Question: I have a webpage containing rows of news tidbits with associated thumbnail images.
'''
<div class="news-list">
<div class="news-item">
<div class="news-image">
<img class="news-image" src="penguin.jpg" />
</div>
<div class="news-info">
<p class="news-info">
Lorem ipsum dolor sit ... sapientem honestatis.
</p>
</div>
</div>
<div class="news-item">
<div class="news-image">
<img class="news-image" src="walrus.jpg" />
</div>
<div class="news-info">
<p class="news-info">
Mel et dolores luptatum ... dicta alienum.
</p>
</div>
</div>
<div class="news-item">
...
</div>
'''
I currently have the page styled with all the images on the left and the descriptions on the right, via the CSS
'''
div.news-list { display: table; }
div.news-item { display: table-row; }
div.news-image { display: table-cell; }
div.news-info { display: table-cell; }
'''
But I'd like to change this layout to alternate between picture on left and picture on right, as I show in the mockup below:

I am having trouble identifying a CSS solution to achieve this layout that doesn't require me to alternate the order of the text tidbits and the images in the actual markup. (I'm happy to put either the images or the text first as necessary, but it ought to be consistent through the whole HTML.)
Any tips?
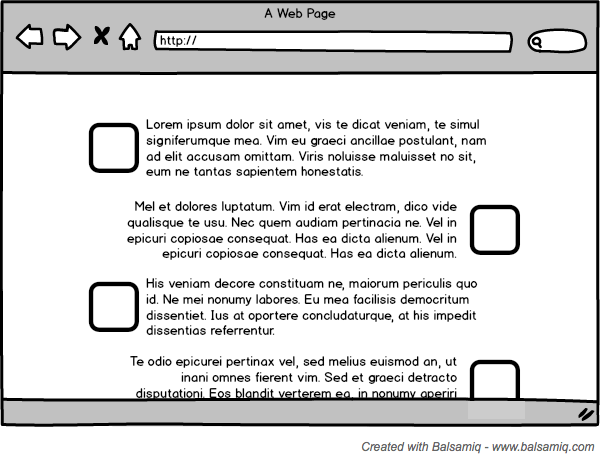
Answer: For older-browser support, you could add even and odd classes.
'''
img.news-image {
background: #dadada;
height: 50px;
width: 50px;
}
p.news-info {
margin-top: 0;
}
.news-item {
clear: both;
border-top: 1px solid #dadada;
}
.odd div.news-info {
float: right;
}
.odd div.news-image {
float: left;
}
.even div.news-info {
float: left;
}
.even div.news-image {
float: right;
}
'''
'''
<div class="news-list">
<div class="news-item odd">
<div class="news-image">
<img class="news-image" src="penguin.jpg" />
</div>
<div class="news-info">
<p class="news-info">
Lorem ipsum dolor sit ... sapientem honestatis.
</p>
</div>
</div>
<div class="news-item even">
<div class="news-image">
<img class="news-image" src="walrus.jpg" />
</div>
<div class="news-info">
<p class="news-info">
Mel et dolores luptatum ... dicta alienum.
</p>
</div>
</div>
</div>
'''
For modern browsers, you could use css pseudo classes.
'''
img.news-image {
background: #dadada;
height: 50px;
width: 50px;
}
p.news-info {
margin-top: 0;
}
.news-item {
clear: both;
border-top: 1px solid #dadada;
}
.news-item:nth-child(odd) div.news-info {
float: right;
}
.news-item:nth-child(odd) div.news-image {
float: left;
}
.news-item:nth-child(even) div.news-info {
float: left;
}
.news-item:nth-child(even) div.news-image {
float: right;
}
'''
'''
<div class="news-list">
<div class="news-item">
<div class="news-image">
<img class="news-image" src="penguin.jpg" />
</div>
<div class="news-info">
<p class="news-info">
Lorem ipsum dolor sit ... sapientem honestatis.
</p>
</div>
</div>
<div class="news-item">
<div class="news-image">
<img class="news-image" src="walrus.jpg" />
</div>
<div class="news-info">
<p class="news-info">
Mel et dolores luptatum ... dicta alienum.
</p>
</div>
</div>
</div>
'''